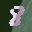
Label: 8